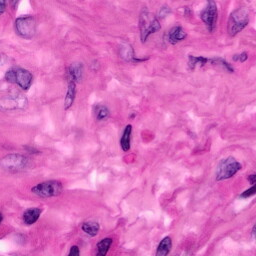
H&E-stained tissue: Pancreatic